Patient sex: M
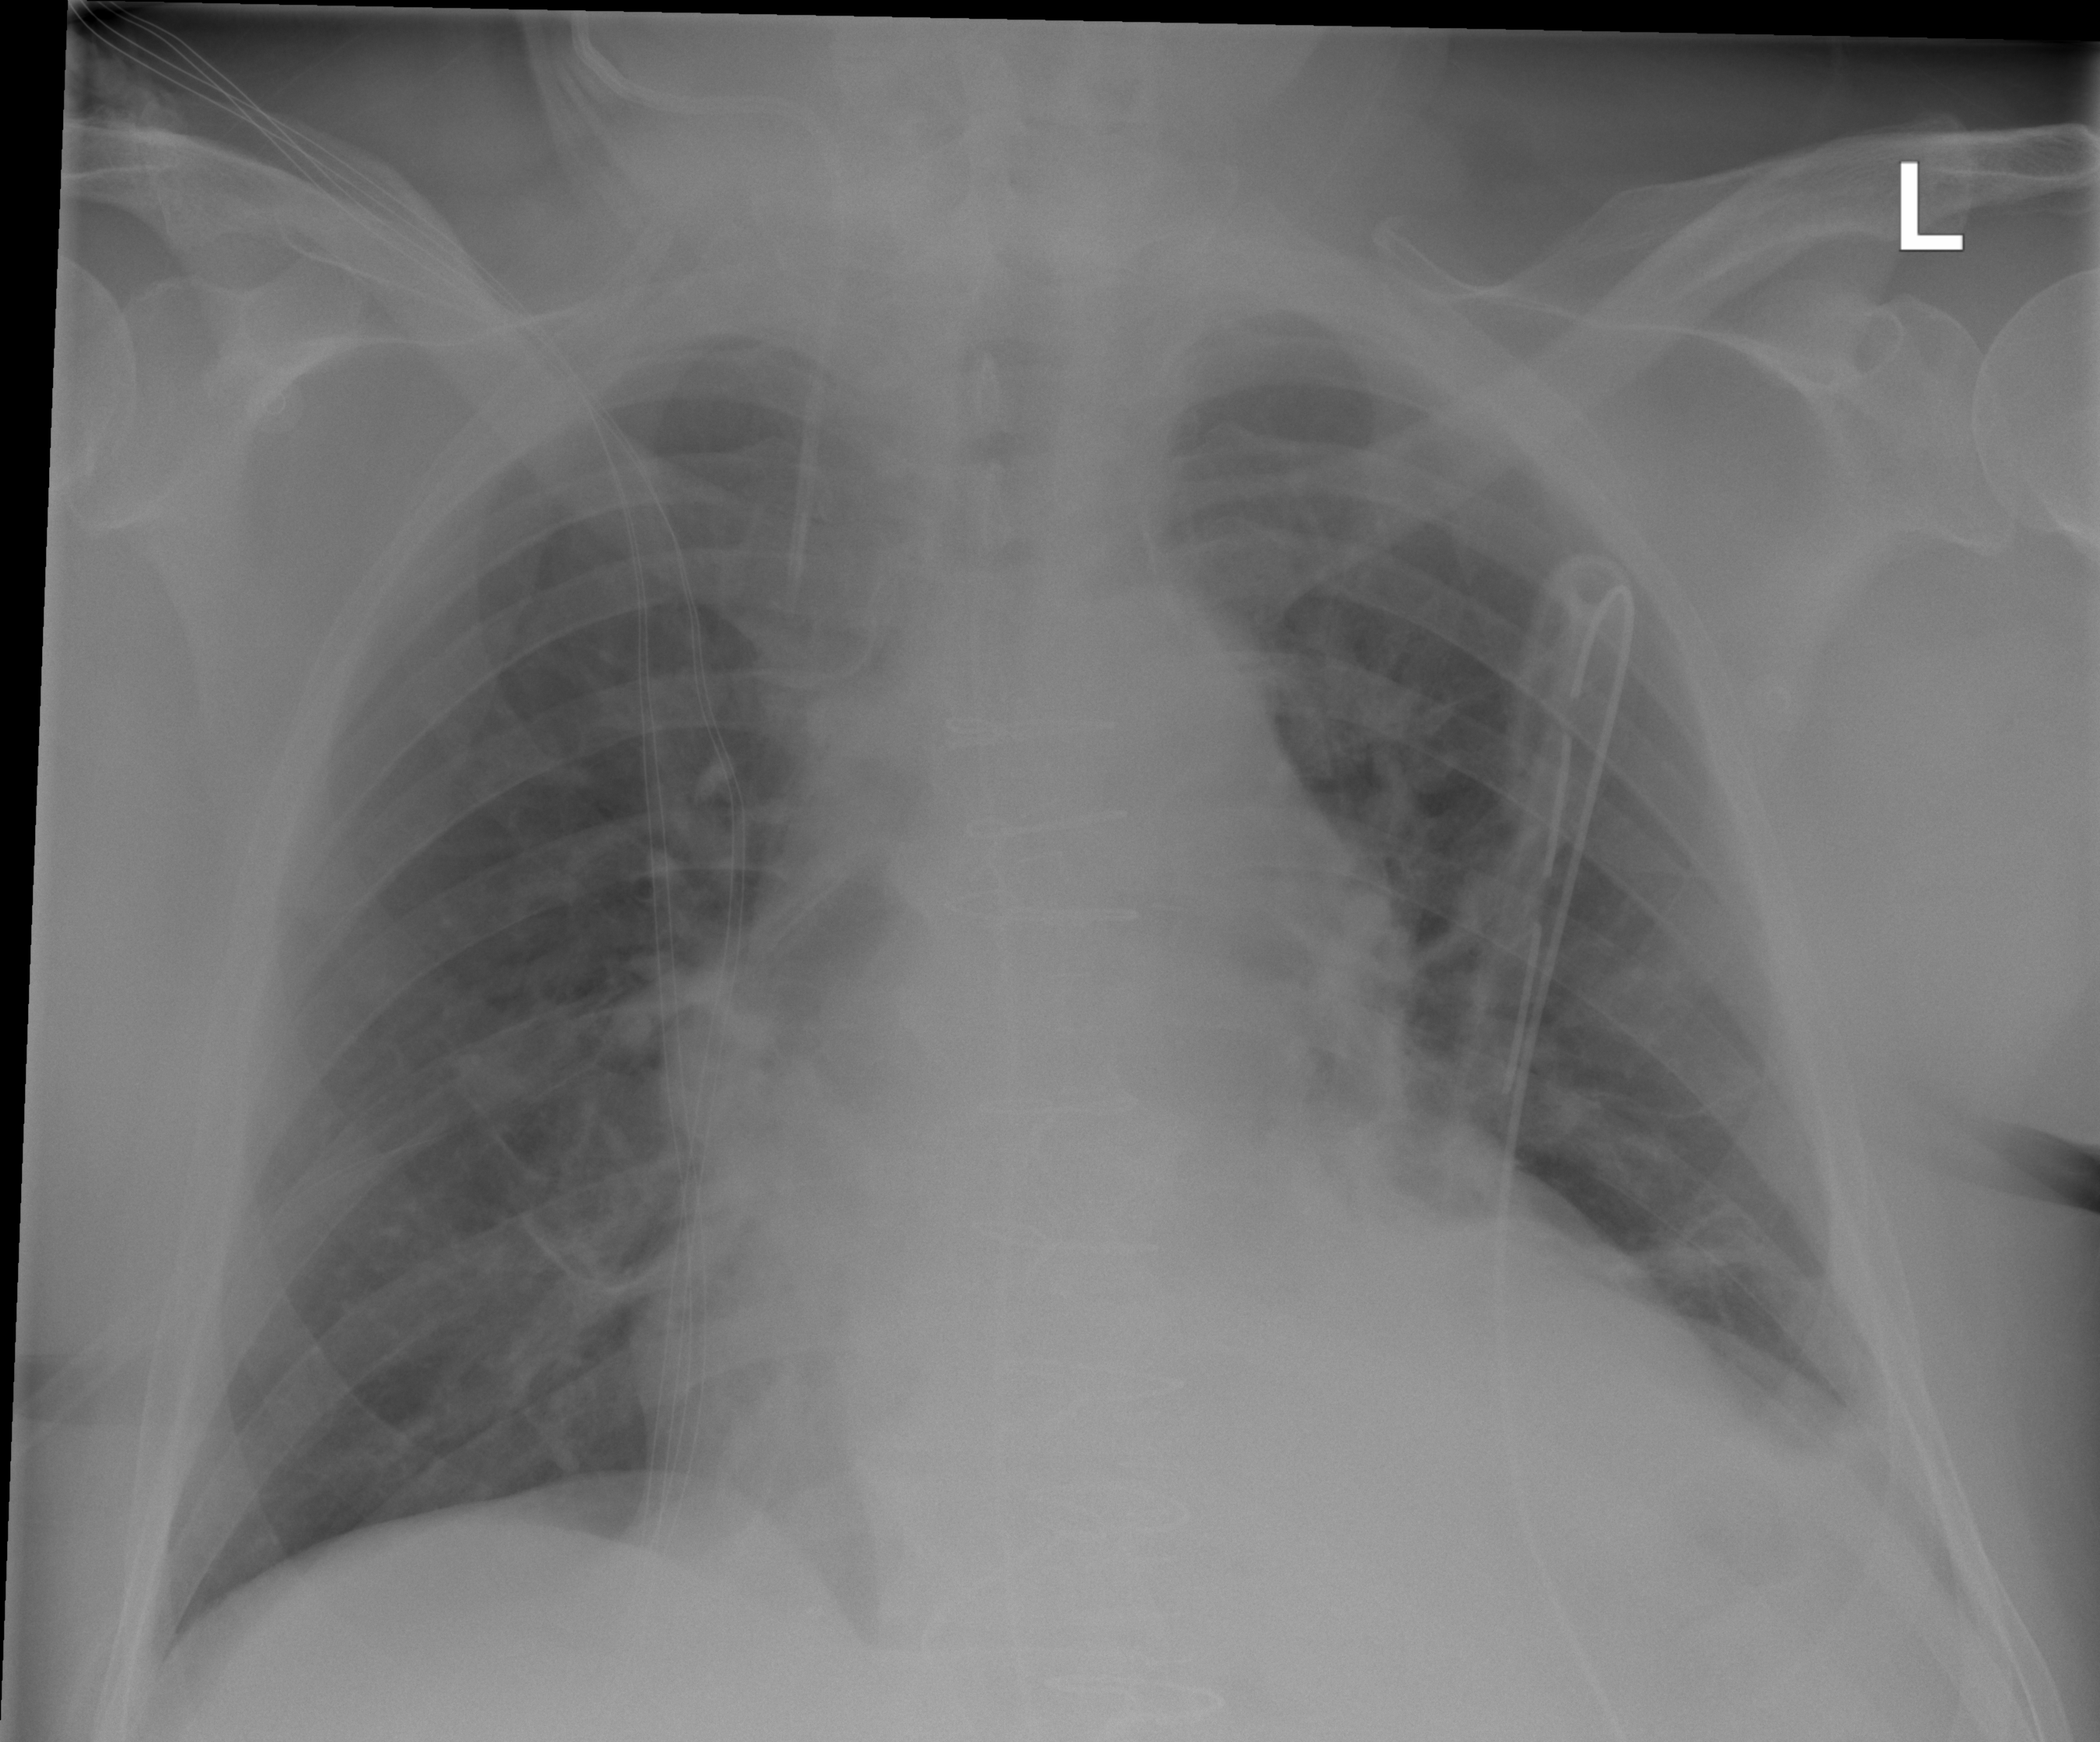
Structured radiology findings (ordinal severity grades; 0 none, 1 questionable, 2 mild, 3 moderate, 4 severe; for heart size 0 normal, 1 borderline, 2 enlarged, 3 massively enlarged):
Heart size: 2
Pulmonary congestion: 2
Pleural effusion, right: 0
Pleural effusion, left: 0
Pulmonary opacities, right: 0
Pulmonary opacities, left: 2
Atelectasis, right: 0
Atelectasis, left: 2